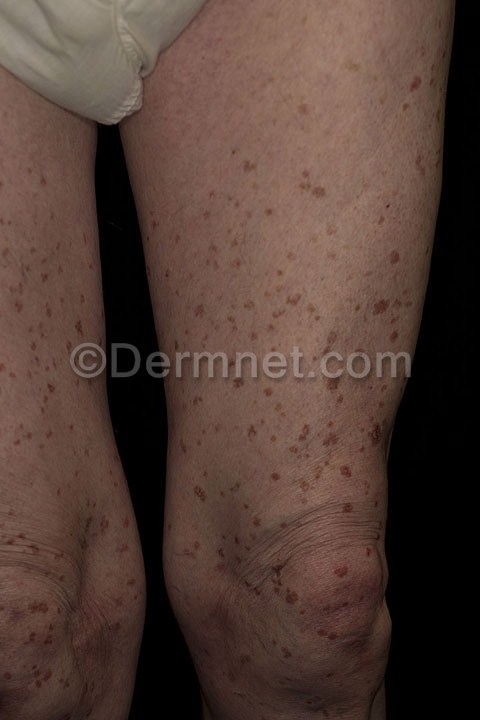
Disease: Seborrheic Keratoses and other Benign Tumors